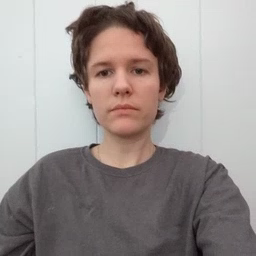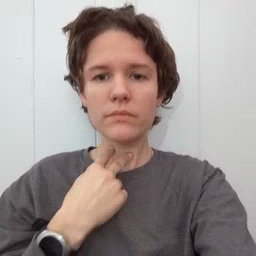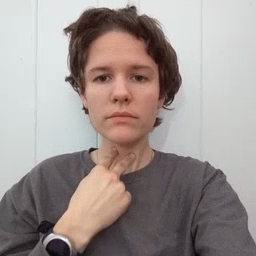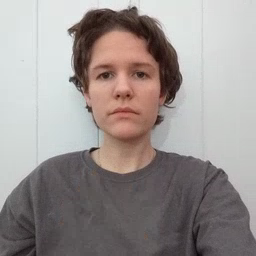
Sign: stuck